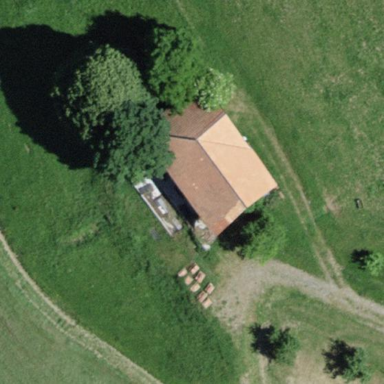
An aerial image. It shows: Rural barn.